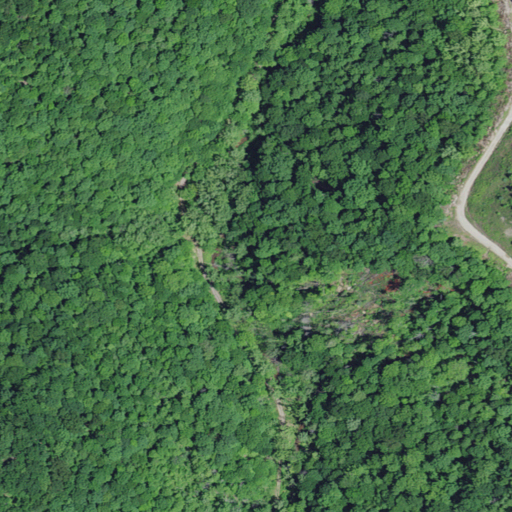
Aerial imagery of valley in Kentucky named Spicewood Hollow containing deciduous forest, mixed forest, open development, low intensity development, and high intensity development